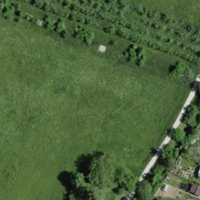
EUNIS habitat code: 25
Species observed at this site:
Corylus avellana